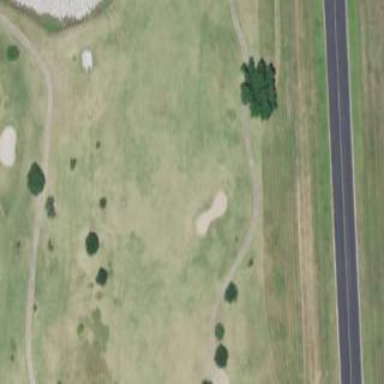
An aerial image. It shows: Golf fairway surrounded by grass.